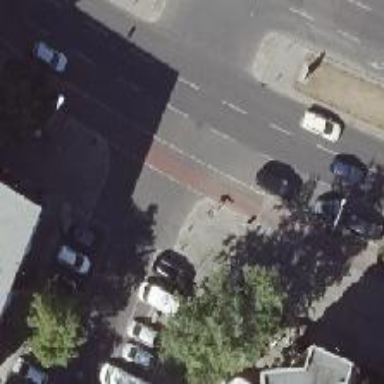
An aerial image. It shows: Asphalt footpath with unmarked crossing.